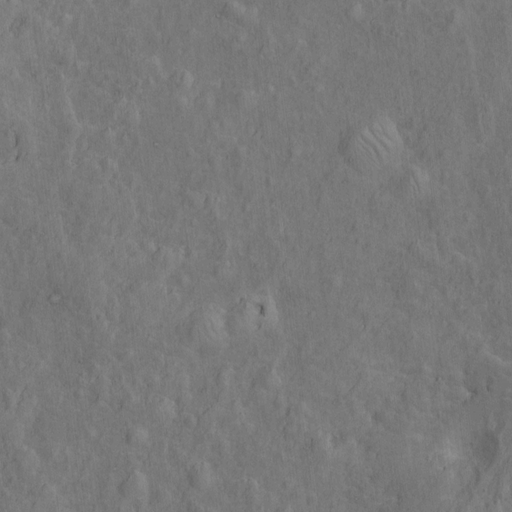
Classes present: Background, Cone